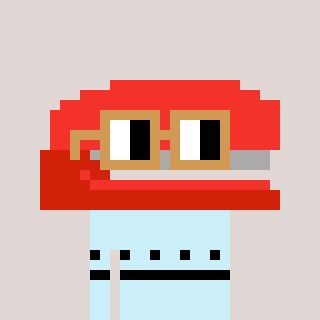
a pixel art character with square brown glasses, a stapler-shaped head and a cold-colored body on a warm background